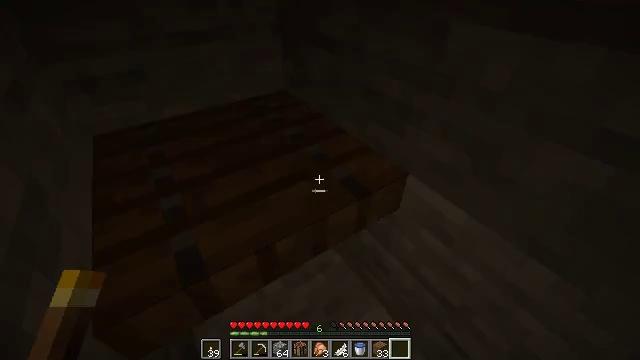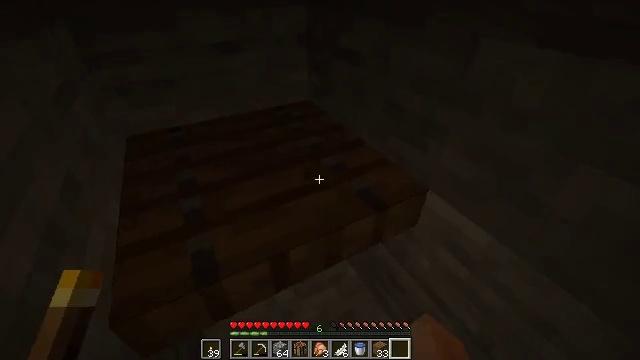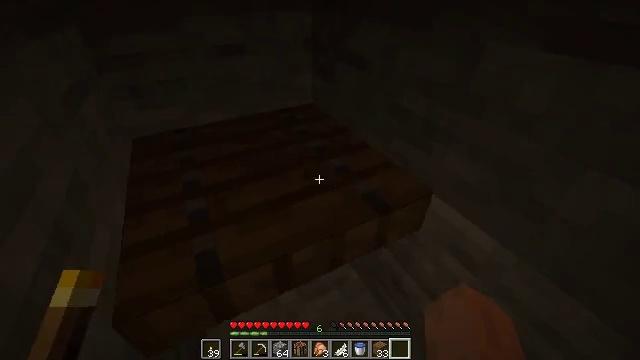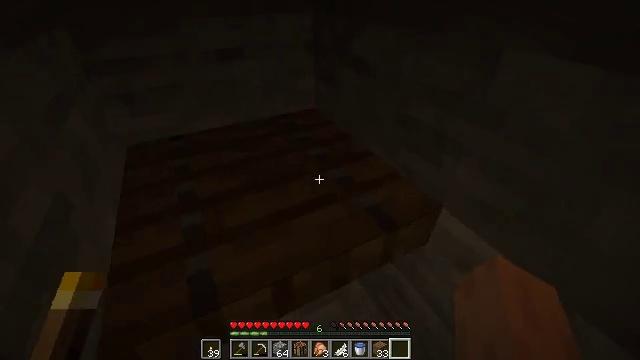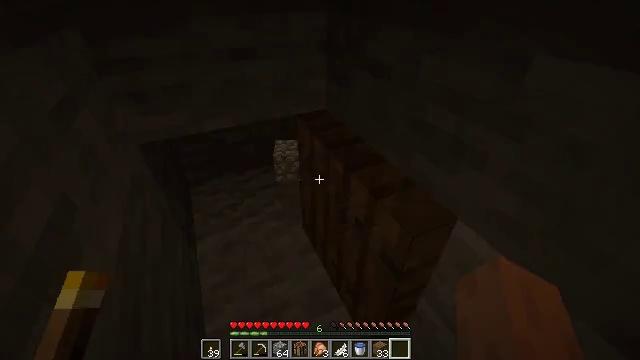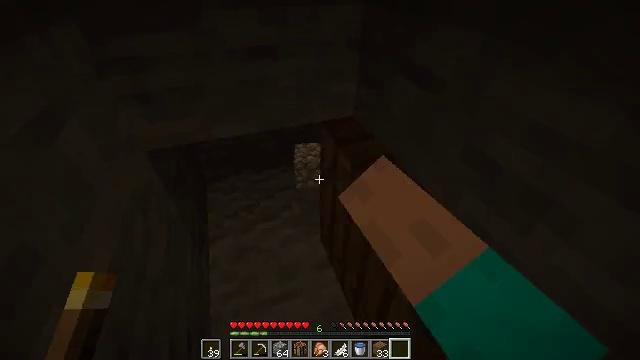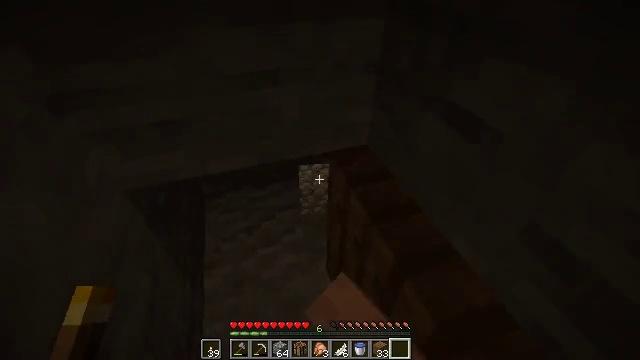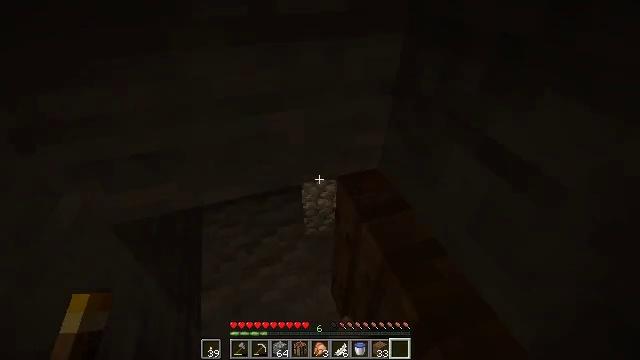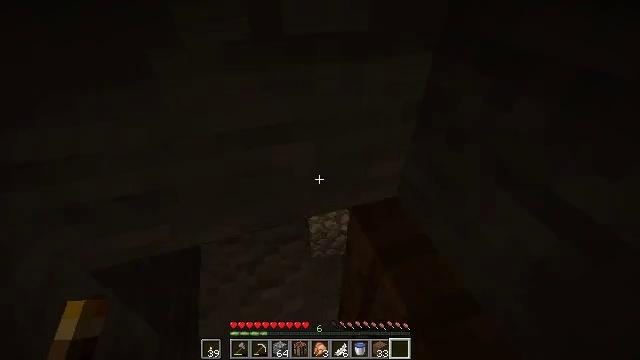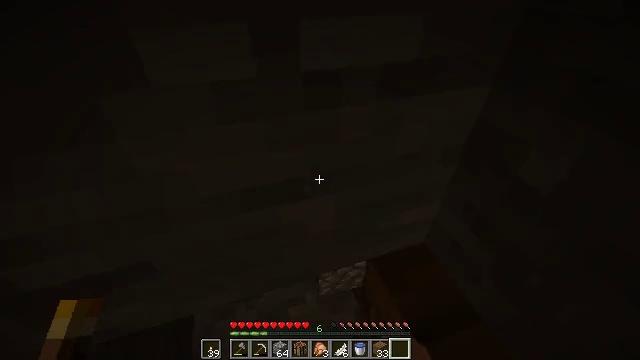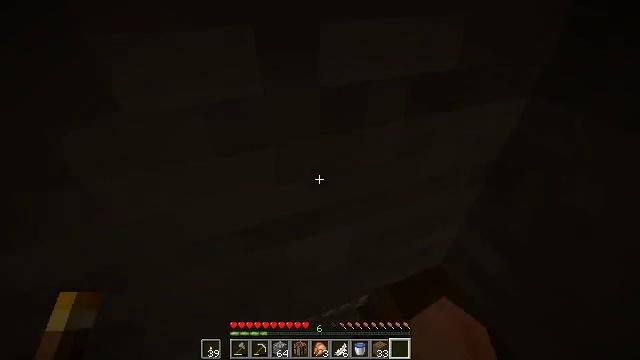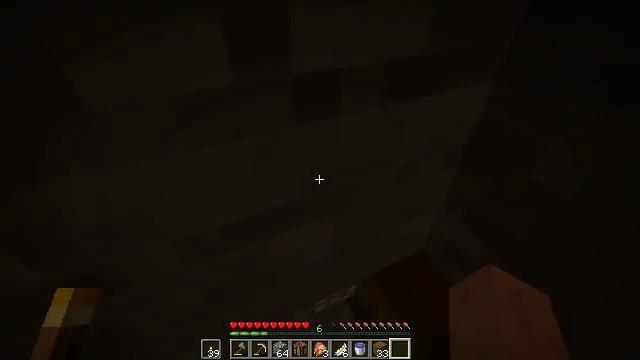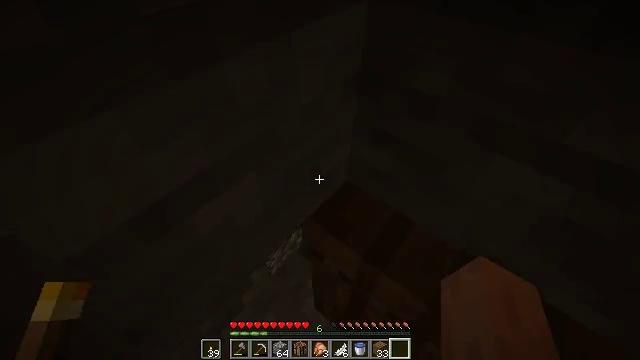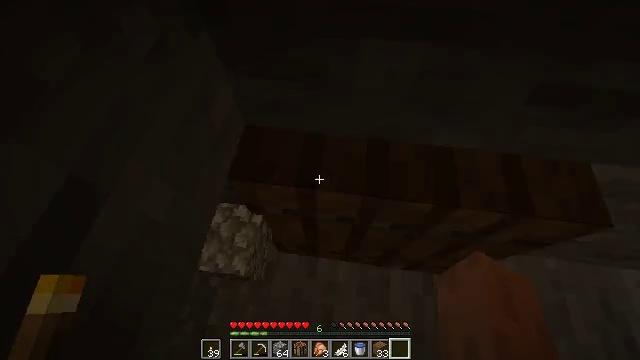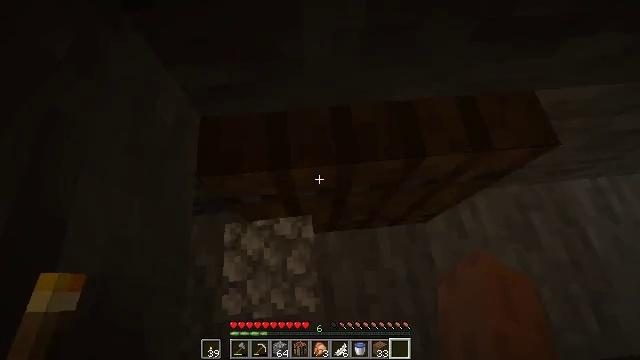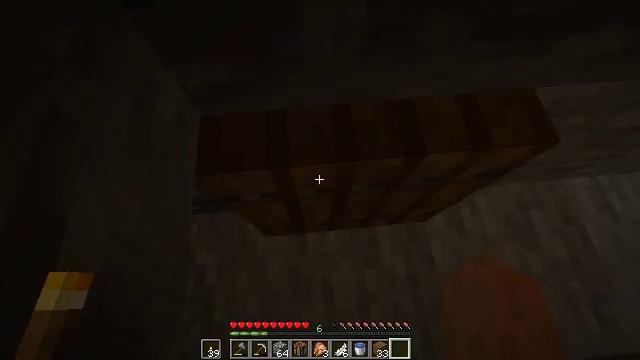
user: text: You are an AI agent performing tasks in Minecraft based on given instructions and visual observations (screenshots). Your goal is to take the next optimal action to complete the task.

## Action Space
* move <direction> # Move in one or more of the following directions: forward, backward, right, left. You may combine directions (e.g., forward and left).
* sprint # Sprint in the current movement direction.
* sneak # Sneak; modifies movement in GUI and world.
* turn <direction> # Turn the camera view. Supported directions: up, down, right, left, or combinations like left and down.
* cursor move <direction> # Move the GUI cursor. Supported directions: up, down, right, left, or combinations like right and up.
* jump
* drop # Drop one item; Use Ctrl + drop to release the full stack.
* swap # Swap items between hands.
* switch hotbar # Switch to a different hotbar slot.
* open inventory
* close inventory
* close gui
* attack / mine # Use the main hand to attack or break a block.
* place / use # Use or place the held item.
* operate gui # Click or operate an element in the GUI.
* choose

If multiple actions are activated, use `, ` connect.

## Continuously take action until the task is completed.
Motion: motion action
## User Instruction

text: Destroy the spruce trapdoor to collect it.
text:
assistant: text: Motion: turn left and up
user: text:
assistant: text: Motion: turn left
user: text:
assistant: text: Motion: move forward
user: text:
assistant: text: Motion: move forward, turn left, use / place
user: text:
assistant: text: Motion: move forward, turn left and down, use / place
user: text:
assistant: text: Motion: move forward, turn left, use / place
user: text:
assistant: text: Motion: move forward, use / place
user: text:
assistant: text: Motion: move forward
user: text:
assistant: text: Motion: move forward
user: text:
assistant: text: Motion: move forward, turn right
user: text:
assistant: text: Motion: move forward, turn right
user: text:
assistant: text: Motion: turn right and down
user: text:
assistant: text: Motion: turn right and down
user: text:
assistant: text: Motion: turn right and down
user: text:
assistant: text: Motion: no_op
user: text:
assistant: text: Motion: use / place
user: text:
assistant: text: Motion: use / place
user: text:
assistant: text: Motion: use / place
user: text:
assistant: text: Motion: turn left, use / place
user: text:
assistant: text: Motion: turn left and up
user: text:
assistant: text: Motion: turn left and up
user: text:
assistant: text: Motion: turn left and up
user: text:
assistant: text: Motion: turn up
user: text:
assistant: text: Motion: turn right and up
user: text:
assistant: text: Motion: turn right and up, switch to hotbar 1
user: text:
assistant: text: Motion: turn right and up, switch to hotbar 1
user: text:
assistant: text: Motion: turn right and up, switch to hotbar 1
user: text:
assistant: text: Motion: turn right and up, attack / mine, switch to hotbar 1
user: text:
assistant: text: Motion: turn up, attack / mine
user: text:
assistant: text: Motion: turn up, attack / mine